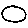
Label: moon